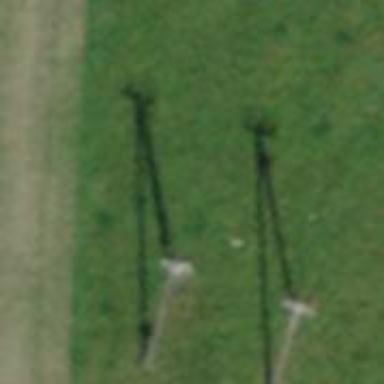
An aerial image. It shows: Power pole.